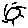
Label: sun